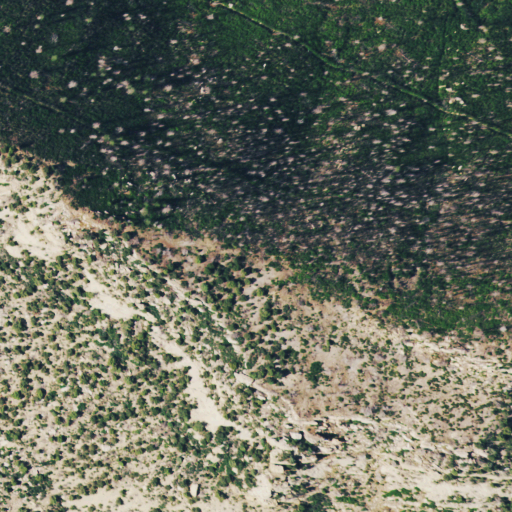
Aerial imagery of cliff(s) in Colorado named Flint Rock Point containing shrub, evergreen forest, and grassland